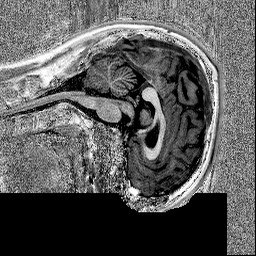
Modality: MP2RAGE
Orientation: sagittal
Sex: male